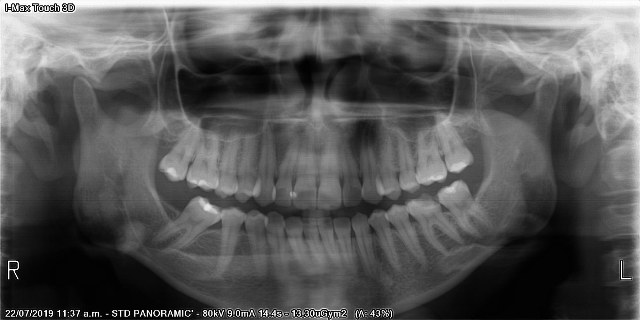
adult